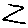
Label: zigzag